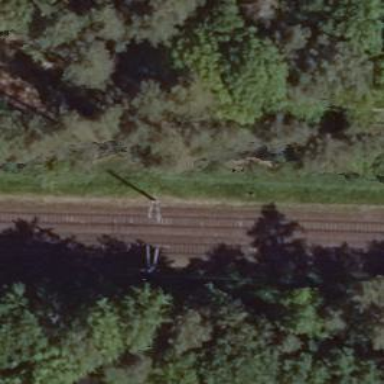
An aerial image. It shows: Railway milestone with catenary mast.